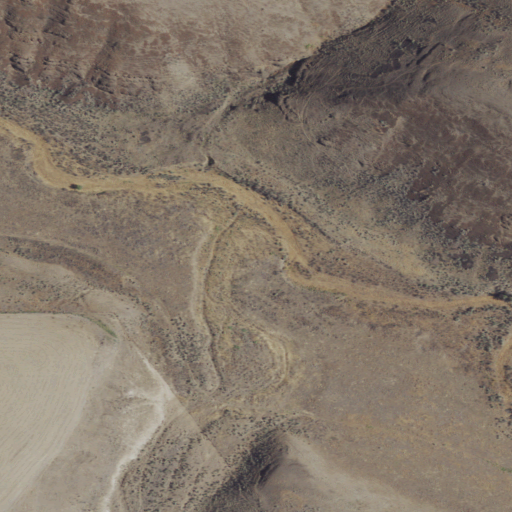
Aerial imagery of valley in Oregon named Youngs Canyon containing grassland, shrub, cultivated crops, and open development